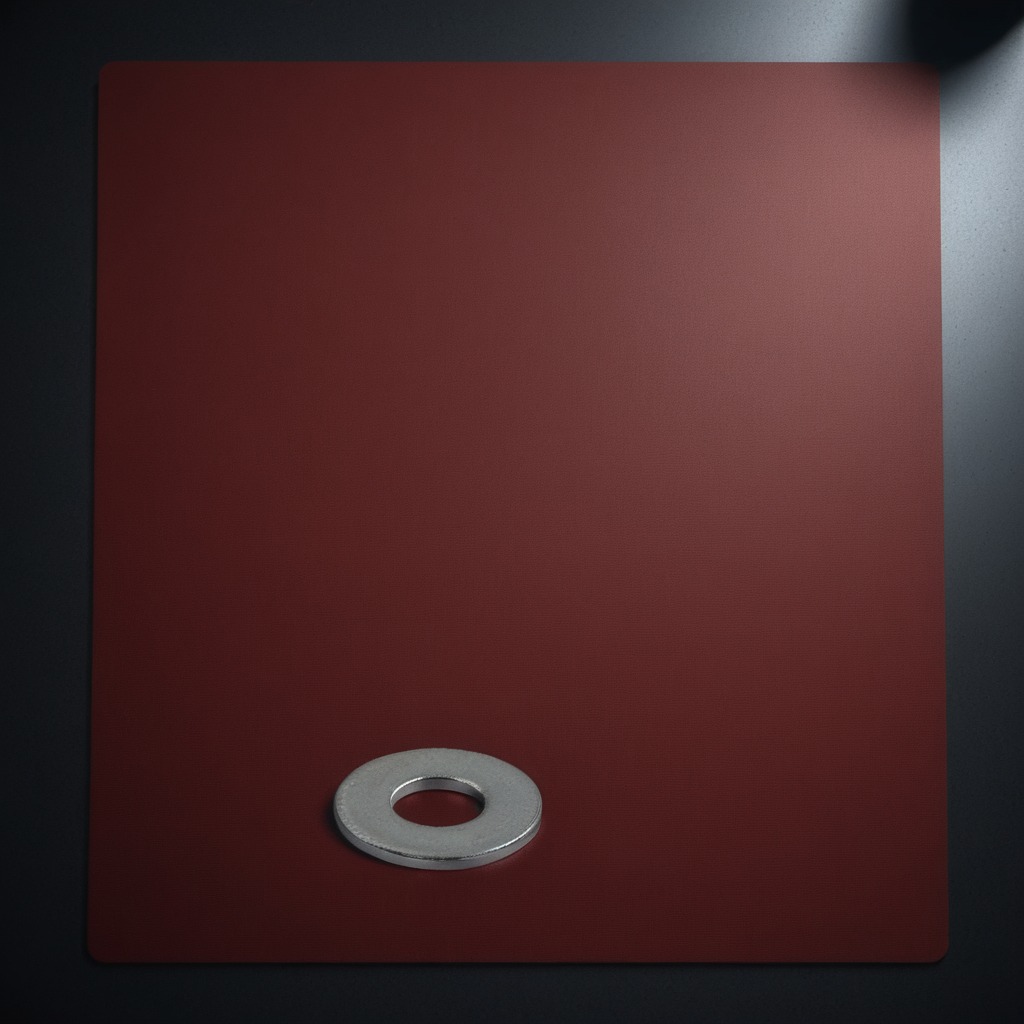
A flat metal washer lying on a clean granite tabletop inside a workshop at night dim ambient light soft shadows worn but beneath the mat